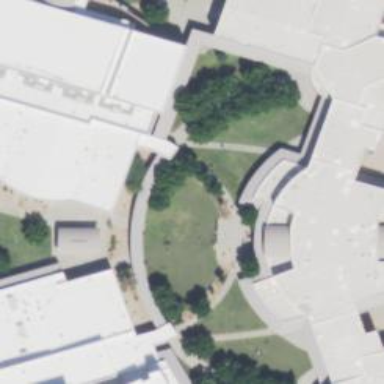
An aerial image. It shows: School building.